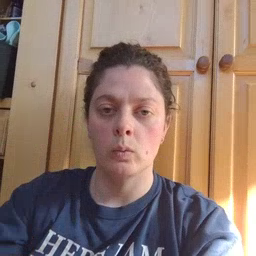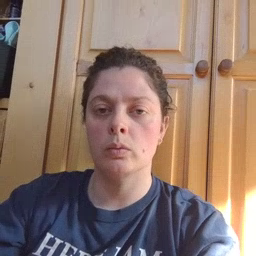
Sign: loud